Question: I have a google map on my site, I am taking screenshots of it, and storing that in image tags below the map for the user to see.
How can I get the images from those tags and pass them through the form to store them on the PHP Server?

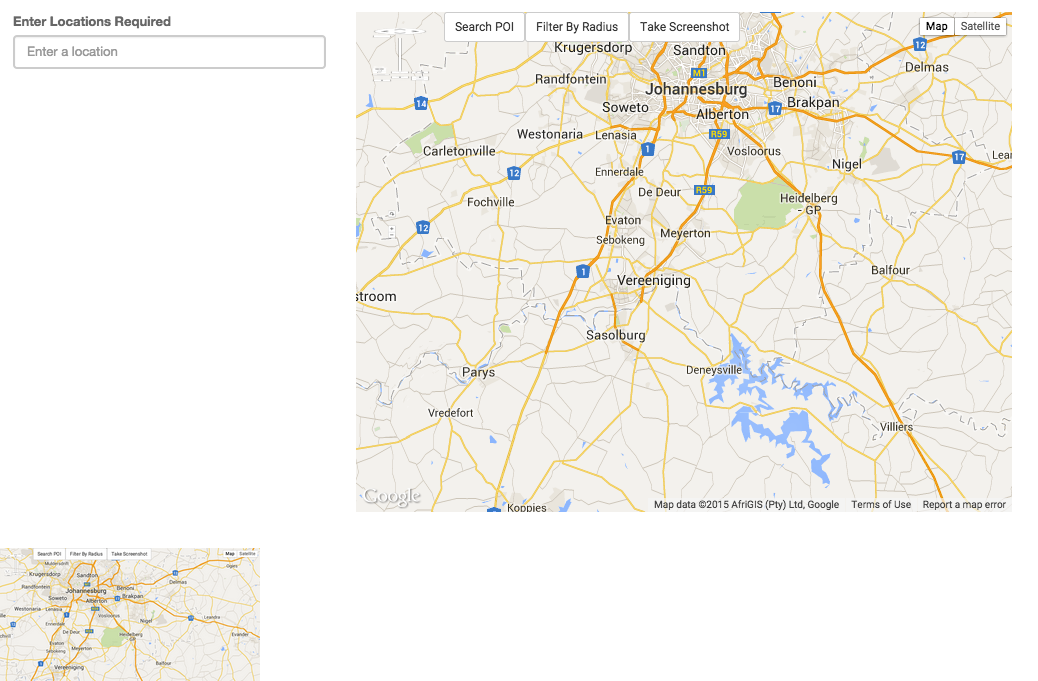
Answer: Use a canvas to process the image and get it as a base64 dataurl in a text input of your form:
'''
// img is your image tag
var processCanvas = document.createElement("canvas");
processCanvas.width = img.width;
processCanvas.height = img.height;
processCanvas.getContext("2d").drawImage(img, 0, 0);
// you need to have an <input id=textInput' /> in your form
var textInput = document.getElementById('textInput');
textInput.value = processCanvas.toDataURL('image/jpeg');
'''
Submit your image by posting the form.